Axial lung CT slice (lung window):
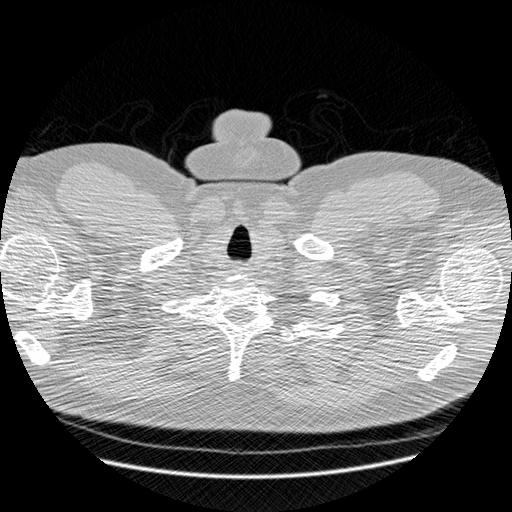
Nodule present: no